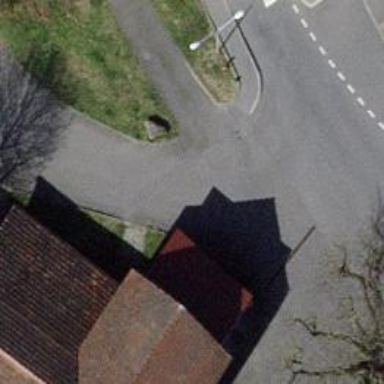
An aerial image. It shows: Asphalt alley designated as service road.